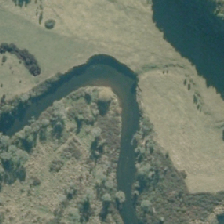
Land cover: herbaceous_freshwater_vege